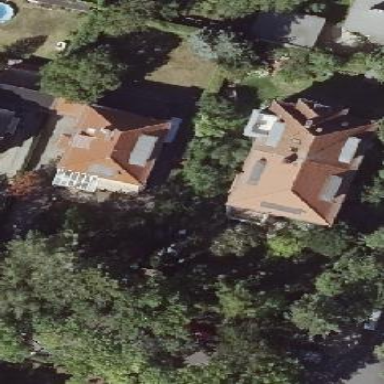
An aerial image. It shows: Detached building with hipped roof shape.